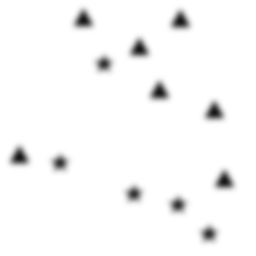
Squares: 0
Triangles: 7
Stars: 5
Total shapes: 12